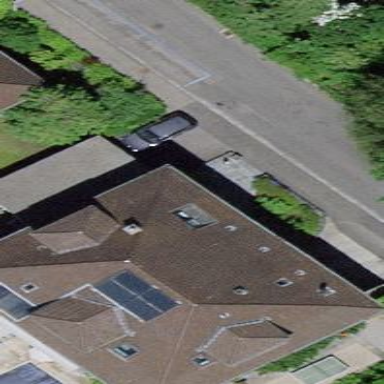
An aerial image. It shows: Part of building is shown in the image.